Question: I am trying to assign array of string to handsontables column as auto-complete. I am getting this JSON data from AJAX calls.
I am not getting to assign to 'source:'. Please follow the code.
'''
var loadBU = function(data) {
$.ajax({
url: "/EditInitiatives.svc/GetBUData",
data: "clientId=" + $value.val(),
type: "GET",
contentType: "application/json; charset=utf-8",
dataType: "json",
success: function (res) {
data(res);
},
error: function (error) {
alert("Error: " + error.responseText);
}
});
};
$("#example2").handsontable({
data: getCarData(),
startRows: 7,
startCols: 4,
columns: [
{ data:'BusinessUnit',
type:'autocomplete',
source:loadBU(function(output){
var results = output.d
var arr = [], item;
for (var i = 0, len = results.length; i < len; i++) {
item = results[i];
arr.push([[item]]);
}
return arr;
}),
strict: true
},
]
});
'''
It suppose to be like that 'EX: source: ["yellow", "red", "orange", "green", "blue", "gray", "black", "white"],'

I don't understand how to assign array to source.
<URL>
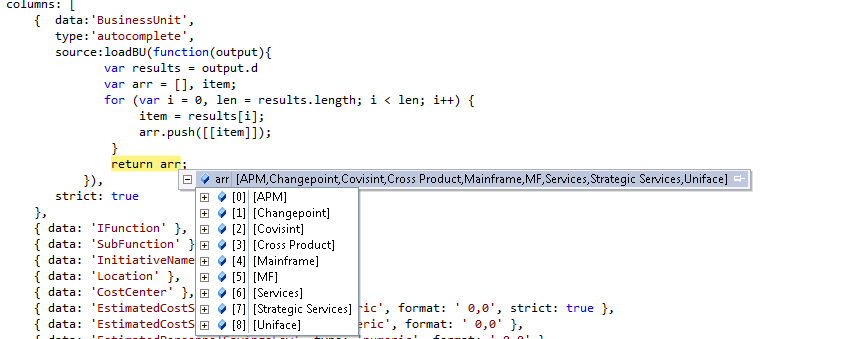
Answer: Your "return arr;" does not return to the "source:", it returns to the "loadBU" function.
For example, you could do:
'''
success: function (res) {
var arr = data(res);
},
'''
This is why it is not being assigned.
Try making your Ajax call before '$("#example2").handsontable({' and save it to someVariable, then set the 'source: someVariable'
Depending on what your Ajax call returns, you may also need to make some manipulations. For example, I needed to loop through and load into an array:
'''
function AppendToArray(ajaxValues, theArray) {
for (var i = 0; i < ajaxValues.length; i++) {
theArray.push('' + ajaxValues[i].Text + '');
}
}
'''
I hope this helps